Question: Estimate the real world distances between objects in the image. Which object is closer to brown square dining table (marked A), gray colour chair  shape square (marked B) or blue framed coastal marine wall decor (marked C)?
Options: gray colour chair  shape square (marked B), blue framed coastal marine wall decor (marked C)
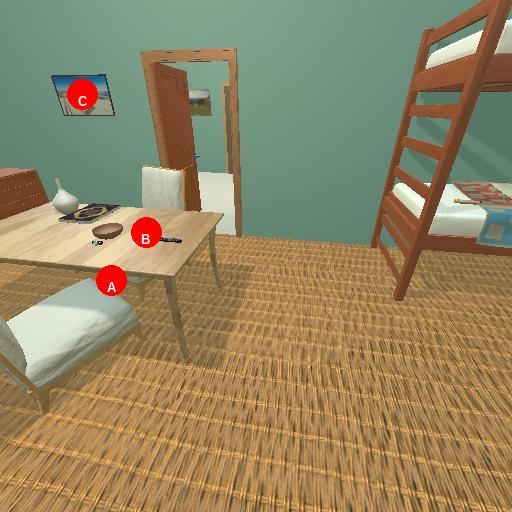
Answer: gray colour chair  shape square (marked B)